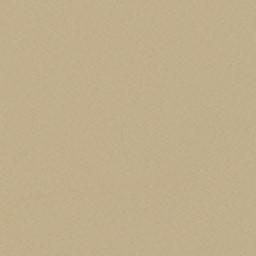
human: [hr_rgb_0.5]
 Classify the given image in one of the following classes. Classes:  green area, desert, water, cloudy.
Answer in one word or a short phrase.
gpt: desert